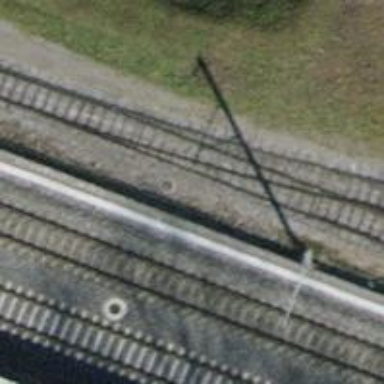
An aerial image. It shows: Single-track electrified railway with contact line. It is spur line for service.